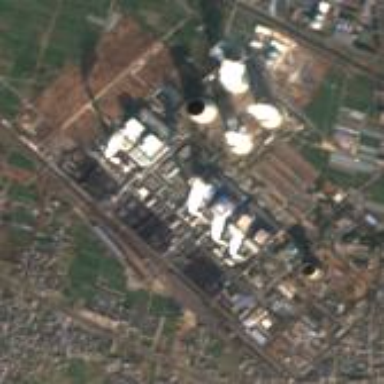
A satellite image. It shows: Industrial area with coal-powered plant.